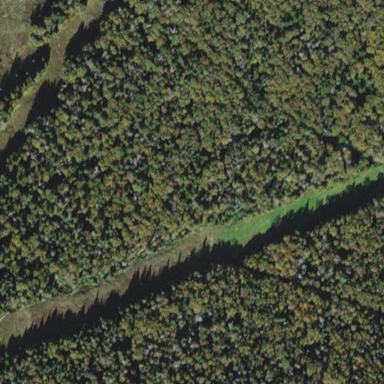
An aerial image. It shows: Woodland area covered with trees.